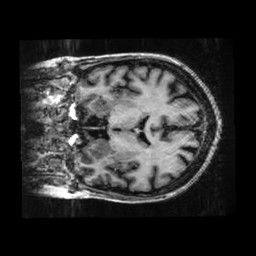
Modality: T1w
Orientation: coronal
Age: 59
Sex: female
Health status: healthy
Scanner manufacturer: ge
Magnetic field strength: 3 T
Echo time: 0.0052 s